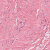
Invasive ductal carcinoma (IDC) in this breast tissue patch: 0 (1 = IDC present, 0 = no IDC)